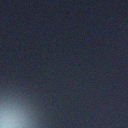
Screen state: off